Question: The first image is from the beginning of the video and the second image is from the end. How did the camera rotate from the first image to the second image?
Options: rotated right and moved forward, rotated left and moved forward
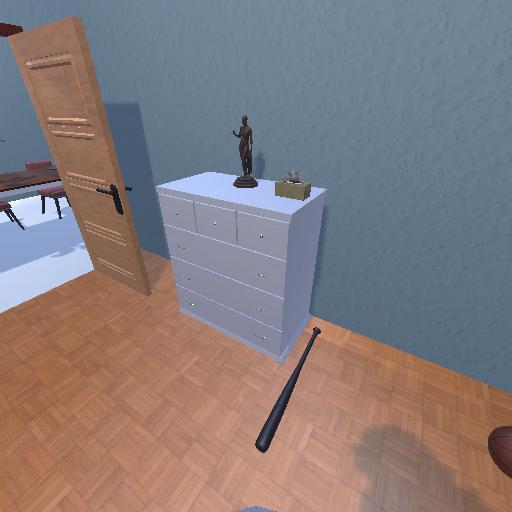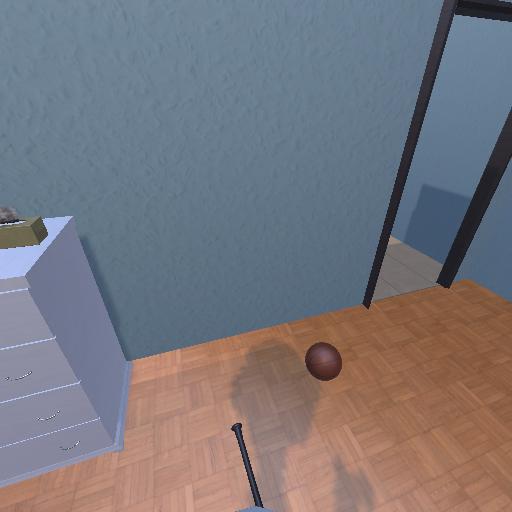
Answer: rotated right and moved forward